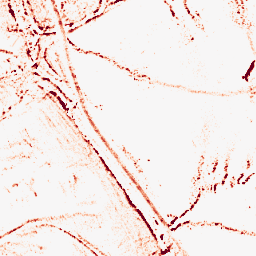
Category: morphological
Decomposition family: morphological_square
Decomposition parameters: operation: opening
size: 5
Upsampling method: cubic_mitchell
Upsampling parameters: scale: 4
Upsampling scale: 4